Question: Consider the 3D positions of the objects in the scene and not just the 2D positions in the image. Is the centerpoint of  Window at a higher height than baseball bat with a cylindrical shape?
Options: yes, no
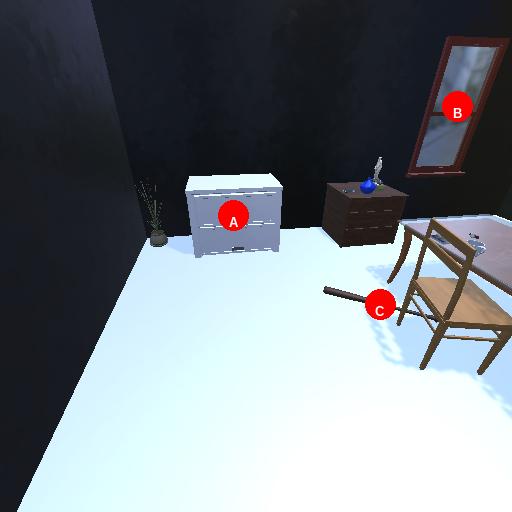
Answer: yes